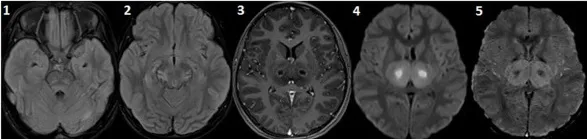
(B) Additional relevant MRI imaging findings. B1: T2 Flair MRI at time of initial MRI-bilateral pontine hyperintensity, subtle right temporal lobe edema. B2: T2 Flair MRI on day 2 - midbrain edema. B3: T1 with contrast MRI demonstrating ring enhancing thalamic lesions. B4: Diffusion weighted imaging (DWI) MRI-core of thalamic lesions restrict diffusion. B5: Susceptibility weighted imaging (SWI) MRI hemorrhage in thalamic lesions.
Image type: radiology (mri)